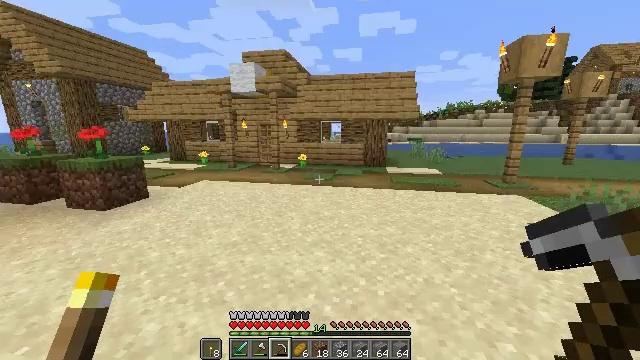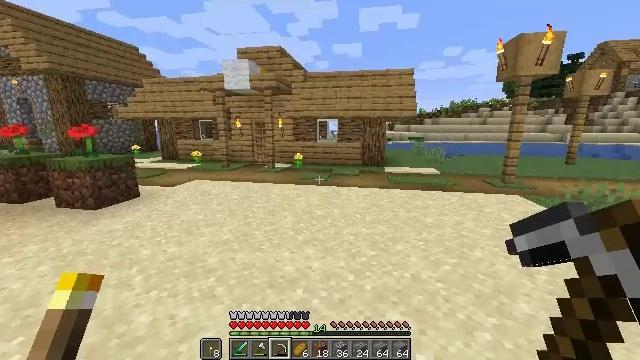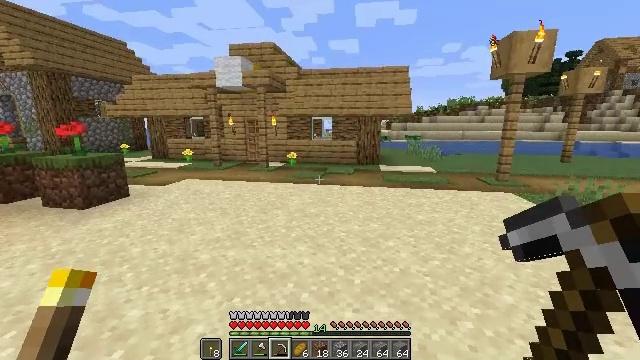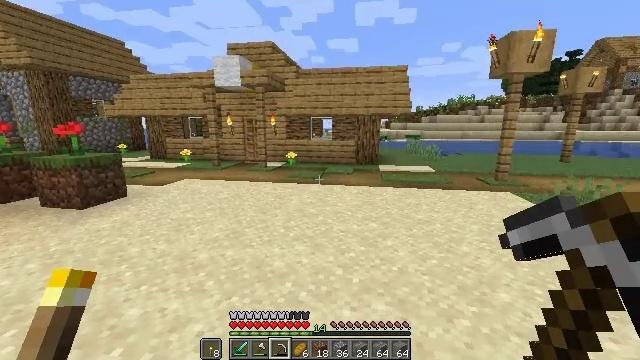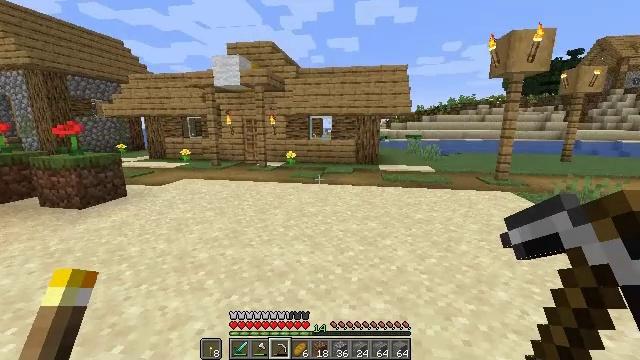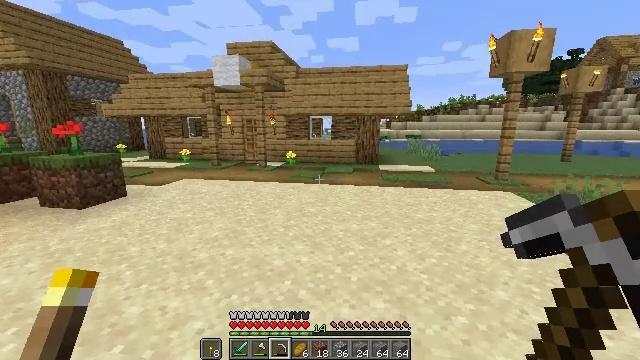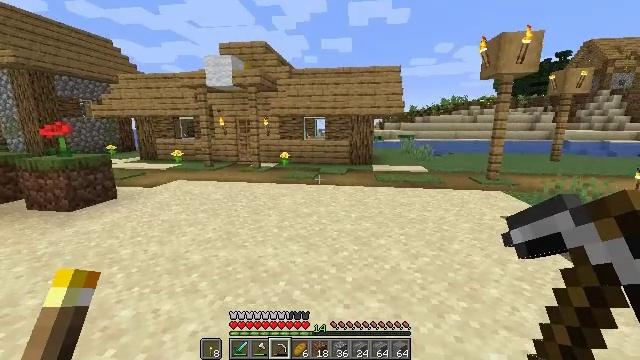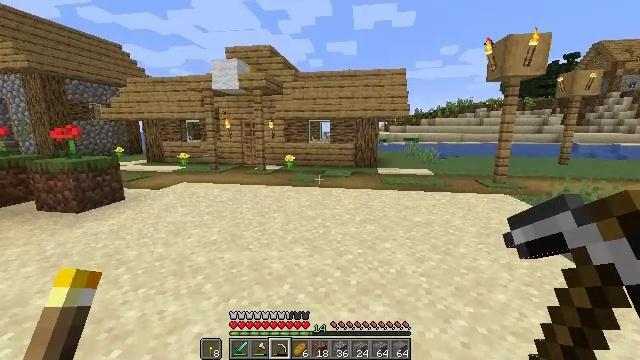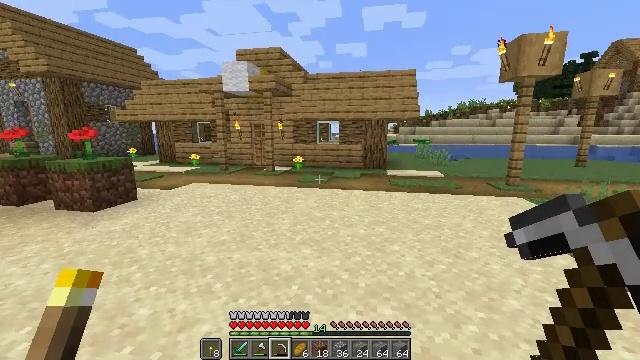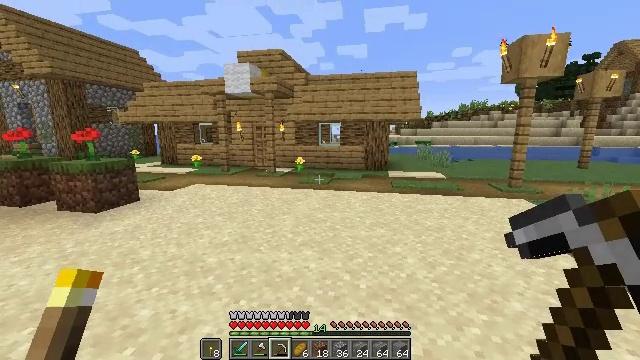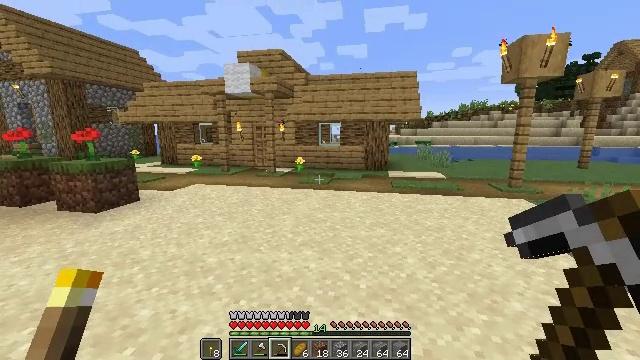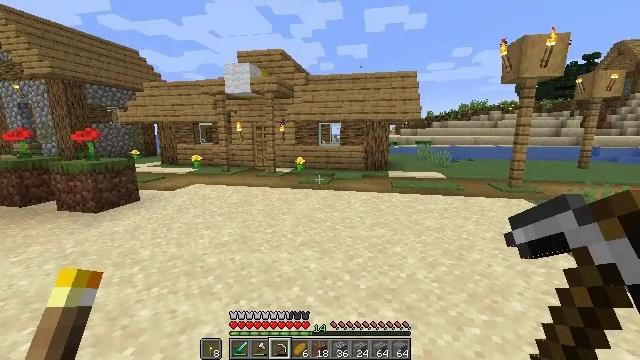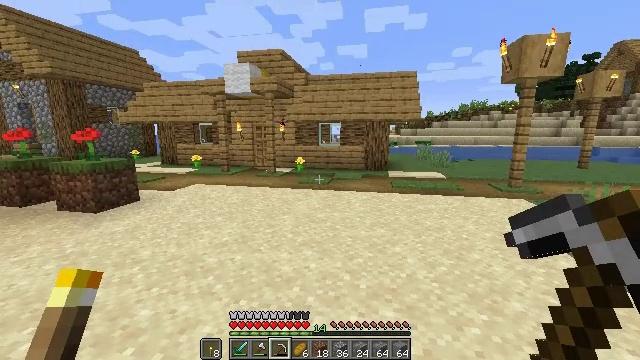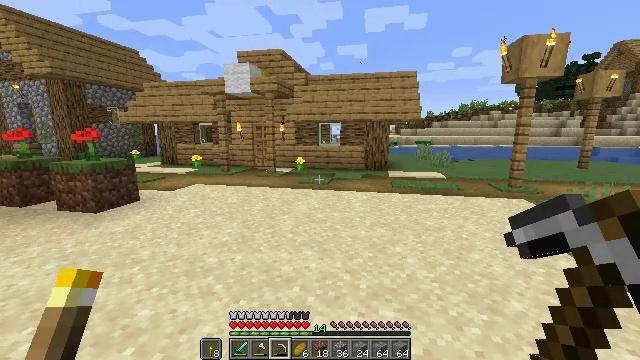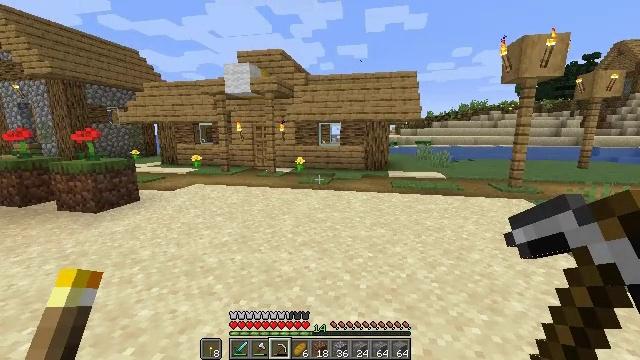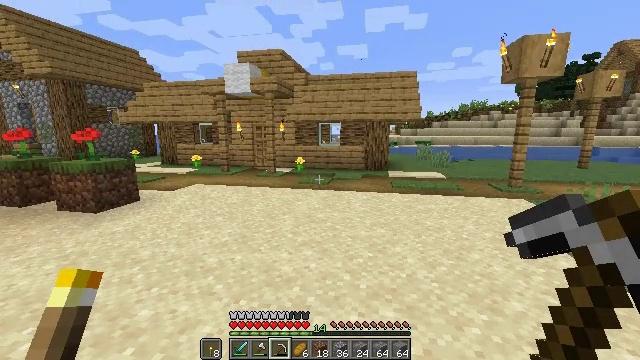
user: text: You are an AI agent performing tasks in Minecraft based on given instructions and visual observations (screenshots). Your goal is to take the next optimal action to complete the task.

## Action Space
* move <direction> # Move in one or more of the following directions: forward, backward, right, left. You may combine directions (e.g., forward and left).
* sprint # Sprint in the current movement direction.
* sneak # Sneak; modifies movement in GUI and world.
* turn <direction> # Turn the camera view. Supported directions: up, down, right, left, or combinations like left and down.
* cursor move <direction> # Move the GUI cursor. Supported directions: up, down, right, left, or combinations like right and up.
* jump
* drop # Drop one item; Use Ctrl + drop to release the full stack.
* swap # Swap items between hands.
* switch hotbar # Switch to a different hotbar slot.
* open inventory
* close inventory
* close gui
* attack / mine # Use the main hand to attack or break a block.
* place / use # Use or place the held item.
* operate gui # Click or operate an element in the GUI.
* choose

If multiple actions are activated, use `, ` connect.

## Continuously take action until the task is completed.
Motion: motion action
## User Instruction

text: Attack the oak stairs to recycle them.
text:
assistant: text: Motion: no_op
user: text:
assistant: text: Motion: no_op
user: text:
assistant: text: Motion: no_op
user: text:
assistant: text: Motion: no_op
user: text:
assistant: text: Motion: no_op
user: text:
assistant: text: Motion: turn right
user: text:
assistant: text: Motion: turn left
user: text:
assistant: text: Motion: turn left
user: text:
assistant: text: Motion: no_op
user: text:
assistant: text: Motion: no_op
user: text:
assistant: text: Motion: no_op
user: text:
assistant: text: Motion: no_op
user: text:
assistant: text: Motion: no_op
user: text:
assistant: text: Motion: no_op
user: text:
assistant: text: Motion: no_op
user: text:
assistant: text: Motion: no_op
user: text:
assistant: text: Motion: no_op
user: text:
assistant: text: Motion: no_op
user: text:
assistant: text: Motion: no_op
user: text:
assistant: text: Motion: no_op
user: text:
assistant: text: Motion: no_op
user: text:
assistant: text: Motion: no_op
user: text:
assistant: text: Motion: turn left
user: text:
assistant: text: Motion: no_op
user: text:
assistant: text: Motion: no_op
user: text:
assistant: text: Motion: no_op
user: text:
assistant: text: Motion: no_op
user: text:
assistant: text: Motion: no_op
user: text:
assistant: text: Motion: no_op
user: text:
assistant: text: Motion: no_op